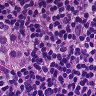
Metastatic tissue present: yes